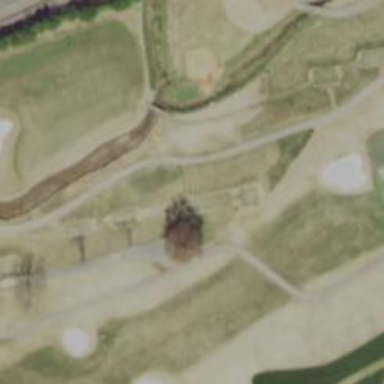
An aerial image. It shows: Golf path.